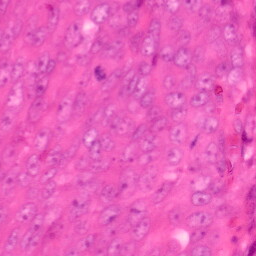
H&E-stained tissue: Colon